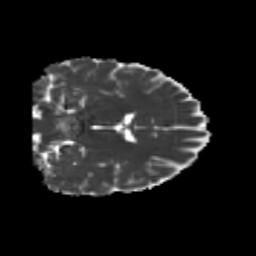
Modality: MD
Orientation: coronal
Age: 24
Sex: male
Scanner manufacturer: siemens
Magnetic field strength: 3 T
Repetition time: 3.5 s
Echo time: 0.104 s